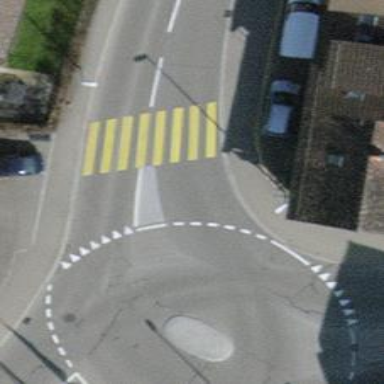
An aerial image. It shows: Marked road crossing.